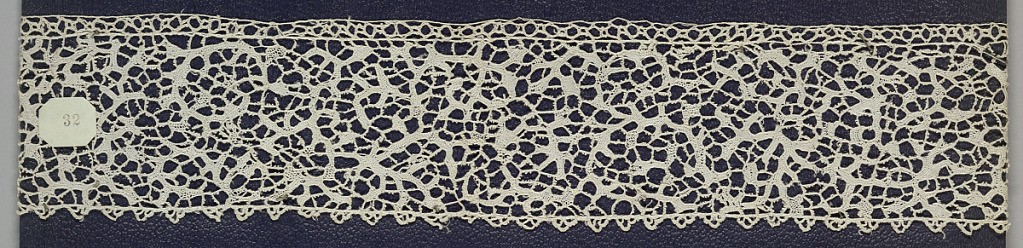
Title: Border
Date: mid-17th century
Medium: Technique: needle lace
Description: Needle lace; mid-17th century Point Plat de Venise